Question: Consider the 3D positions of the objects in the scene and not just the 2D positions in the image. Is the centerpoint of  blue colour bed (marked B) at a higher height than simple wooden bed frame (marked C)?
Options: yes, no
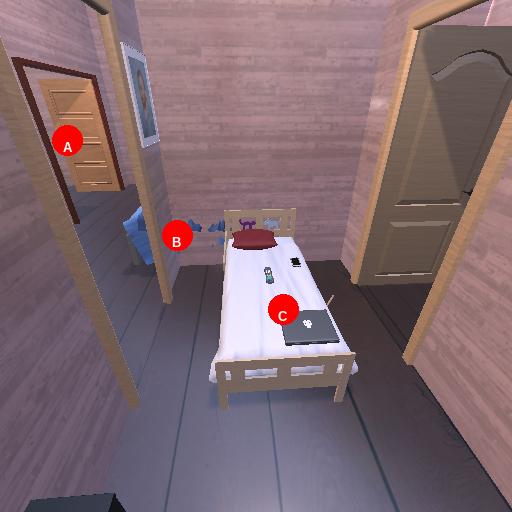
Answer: yes